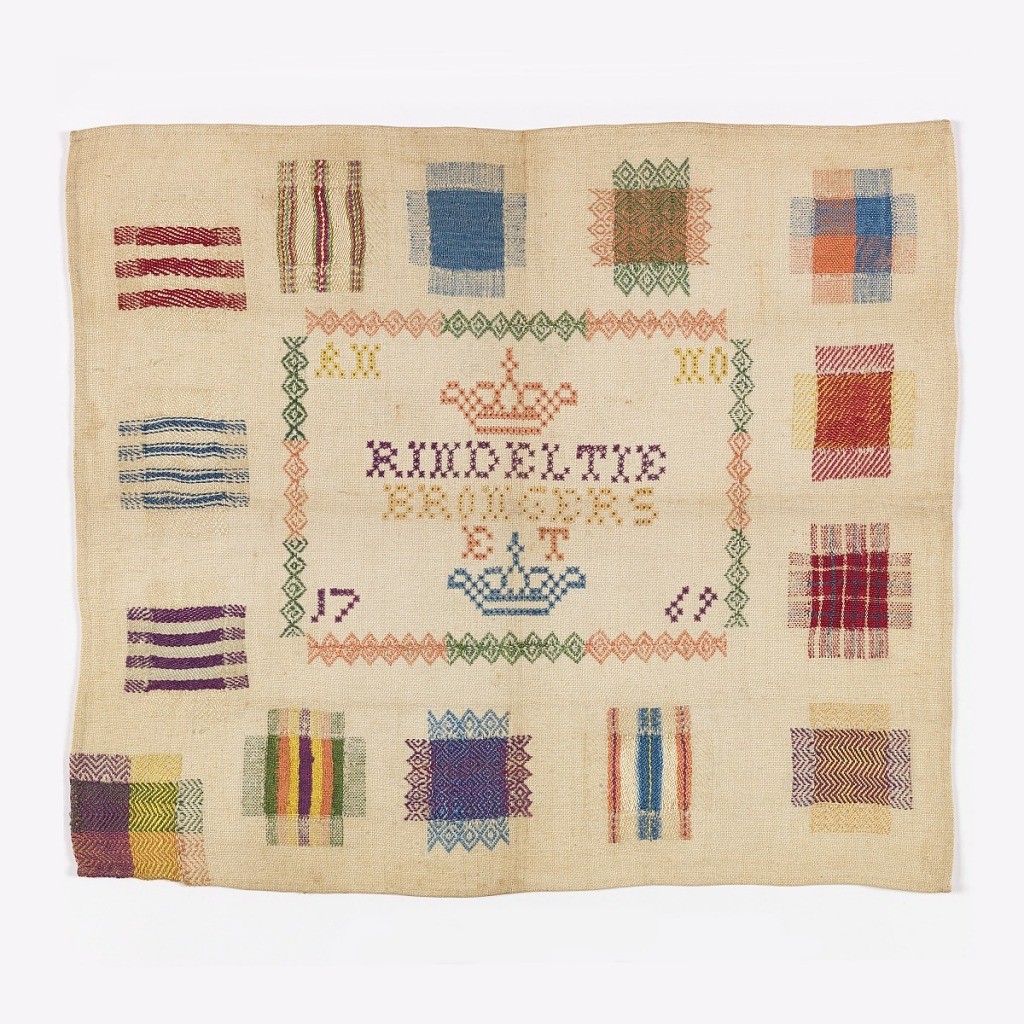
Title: Sampler
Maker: Rindelite Brougers
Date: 1769
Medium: silk embroidery on cotton foundation Technique: embroidered in running (pattern darning), stem and eyelet stitches on plain weave foundation
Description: Fourteen darning crosses and one darning corner.  Name, date, and crown in center.